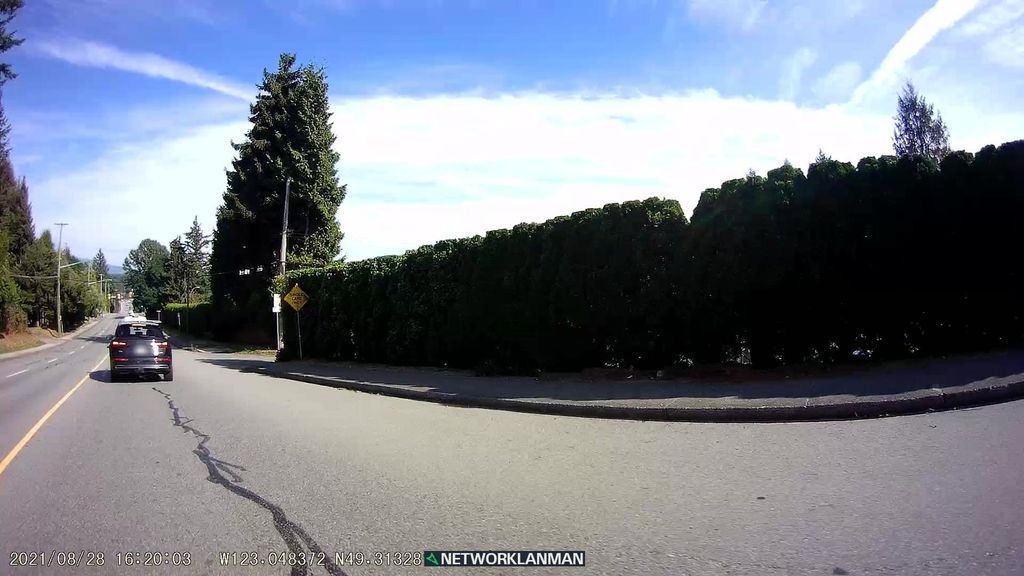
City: vancouver